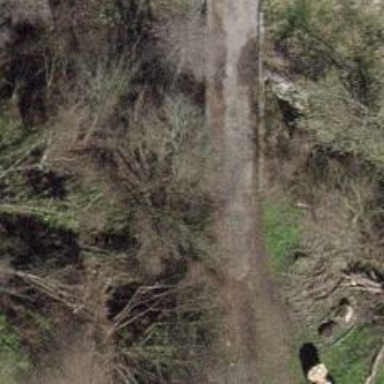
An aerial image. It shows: Track road on bridge with grade 1 tracktype.